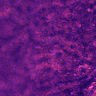
Metastatic tissue present: no